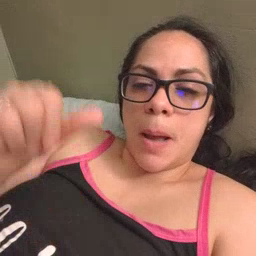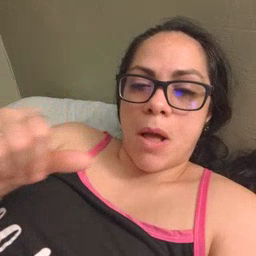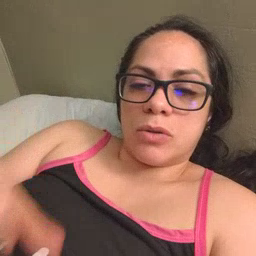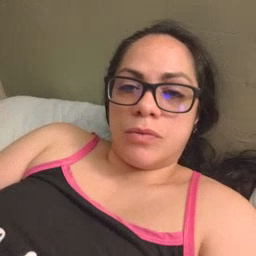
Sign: puzzle